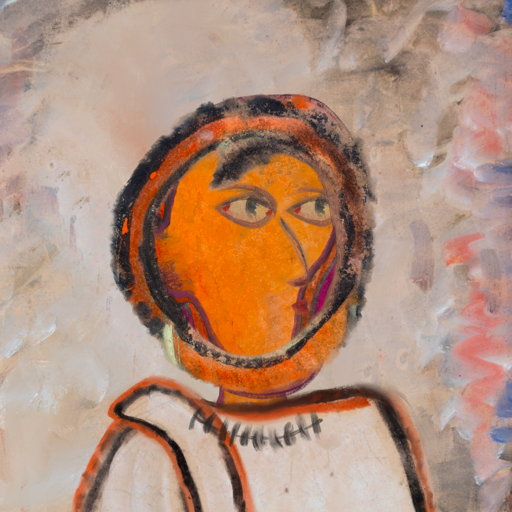
Background: Roy_Bahadur, Head And Neck Side: Hypocrite_w_Hair, Face Side: GypsyMother, Bust: Roy_Bahadur, Hair Side: Childish, Head Accessory: Blank, Second Necklace: Blank, Necklace: In_The_Sun, Baby: Blank